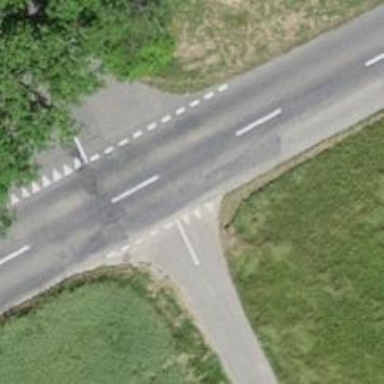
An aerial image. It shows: Tertiary road with asphalt surface.